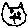
Label: cat